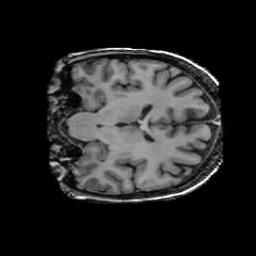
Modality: T1w
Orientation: coronal
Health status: ill
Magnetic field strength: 3 T